Question: I cannot get this style to work. Take a look at my drawing:

Markup:
'''
<h1Title</h1>
<table>
<tr>
<td>
<dfn>help</dfn>
<a href="link0.php">
<span>text</span></a>
</td>
<td><a href="link1.html">
<span>text</span></a>
</td>
</tr>
</table>
'''
I'm trying to make the '<td>' element clickable by using the '<a>' element as a block. But, I need to put a small "header" with '<dfn>' element inside the '<td>' too. I can make the '<dfn>' align to top-right and the '<a>' vertical text align relative to its container without conflicting with '<dfn>' when it exists.
Thank you in advance
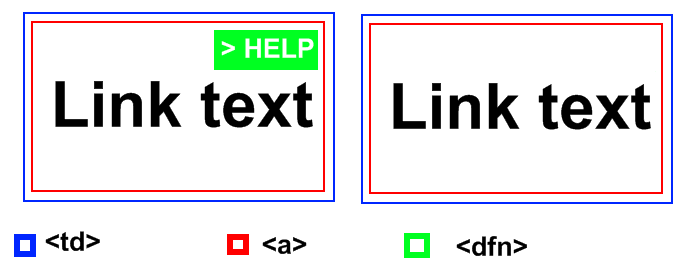
Answer: I changed your markup bit and added some positioning and padding to get something close to the image you posted:
'''
<h1>Title</h1>
<table>
<tr>
<td>
<span class="cellContainer">
<dfn>help</dfn>
<a href="link0.php">text</a>
</span>
</td>
<td>
<a href="link1.html">text</a>
</td>
</tr>
</table>
'''
'''
td {
border: 1px solid black;
}
.cellContainer {
position: relative;
display: inline-block;
padding: 12px 0;
}
a {
background: grey;
padding: 12px 24px;
}
dfn {
position: absolute;
top: 0;
right: 0;
}
'''
<URL>
The borders in the demo represent the cell borders. The grey background is the link area.